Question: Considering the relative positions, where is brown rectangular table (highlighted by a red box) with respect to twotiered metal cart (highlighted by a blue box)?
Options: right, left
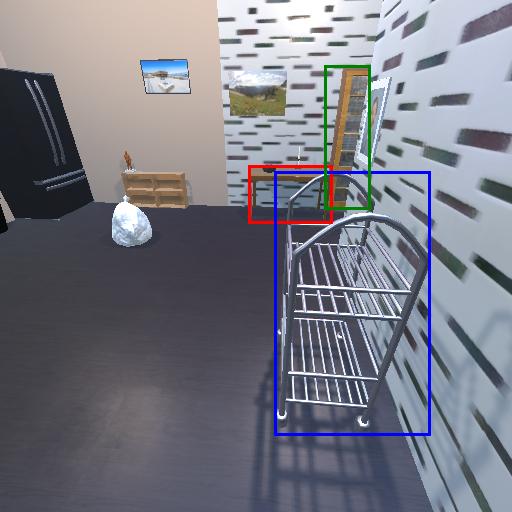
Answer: right